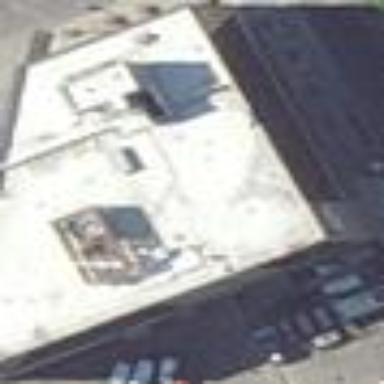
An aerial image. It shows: Office building.